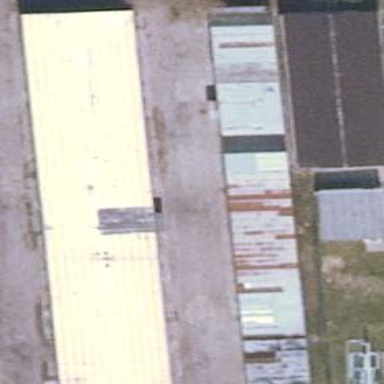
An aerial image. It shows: Group of garages.